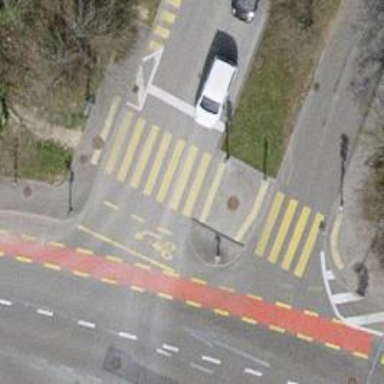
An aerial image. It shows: Road crossing with traffic signals.